Brain MRI, modality: hrT2
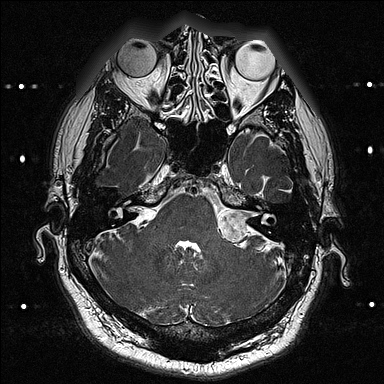